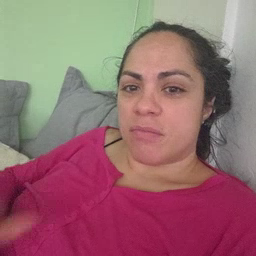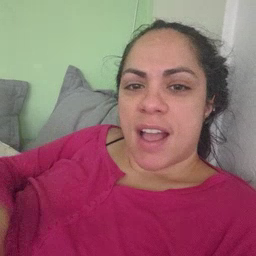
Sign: not